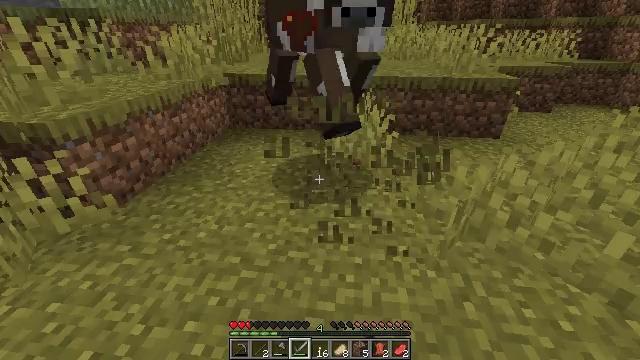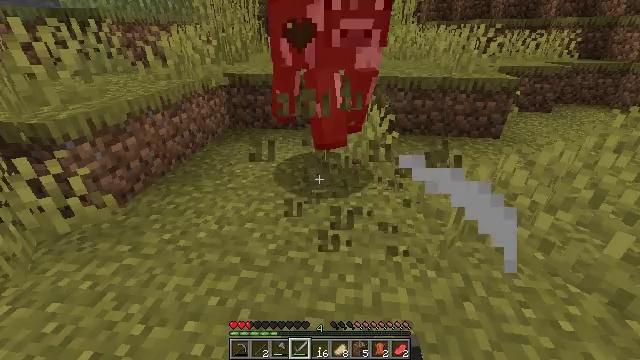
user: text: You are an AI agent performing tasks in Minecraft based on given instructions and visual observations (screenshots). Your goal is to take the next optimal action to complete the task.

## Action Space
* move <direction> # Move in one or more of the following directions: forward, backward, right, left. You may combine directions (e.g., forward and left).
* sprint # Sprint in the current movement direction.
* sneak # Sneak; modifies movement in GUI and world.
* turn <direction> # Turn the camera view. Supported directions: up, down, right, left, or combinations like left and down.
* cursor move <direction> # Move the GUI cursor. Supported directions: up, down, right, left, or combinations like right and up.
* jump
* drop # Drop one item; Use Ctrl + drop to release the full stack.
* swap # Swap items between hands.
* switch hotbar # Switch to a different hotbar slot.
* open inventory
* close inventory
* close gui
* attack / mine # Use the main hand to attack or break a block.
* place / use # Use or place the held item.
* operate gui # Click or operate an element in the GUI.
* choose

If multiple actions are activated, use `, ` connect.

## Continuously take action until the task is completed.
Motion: motion action
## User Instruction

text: Mine the grass in the plains.
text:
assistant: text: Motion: no_op
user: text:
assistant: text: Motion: no_op